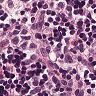
Metastatic tissue present: no